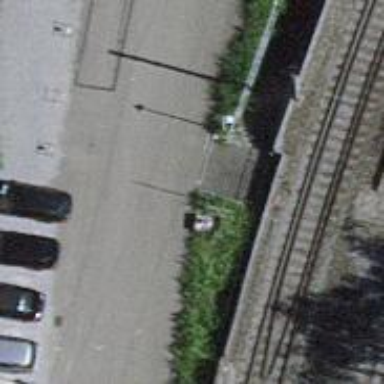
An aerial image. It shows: Concrete steps with ramp available for accessibility.